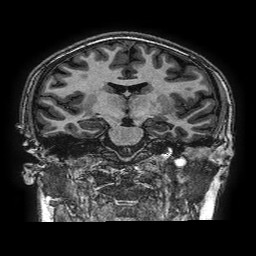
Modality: T1w
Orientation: sagittal
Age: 15
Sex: female
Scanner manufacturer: ge
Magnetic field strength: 3 T
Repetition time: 0.00766 s
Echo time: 0.003476 s